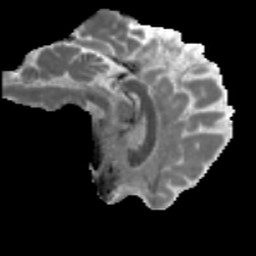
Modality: MD
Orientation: sagittal
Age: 23
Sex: male
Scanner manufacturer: siemens
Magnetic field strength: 3 T
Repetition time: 3.5 s
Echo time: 0.086 s